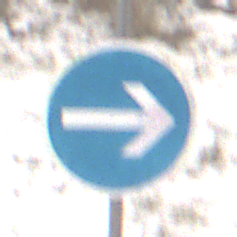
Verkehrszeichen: VorgeschriebeneFahrtrichtungHierRechts
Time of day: Midday
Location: Outdoor (Nature)
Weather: Overcast
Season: Winter
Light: Natural